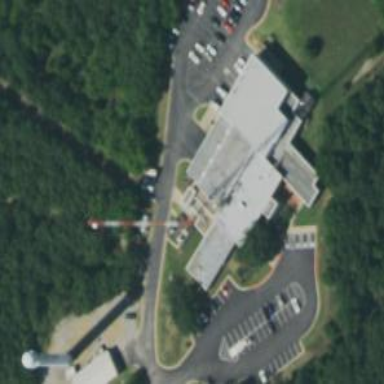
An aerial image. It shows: Television studio building.